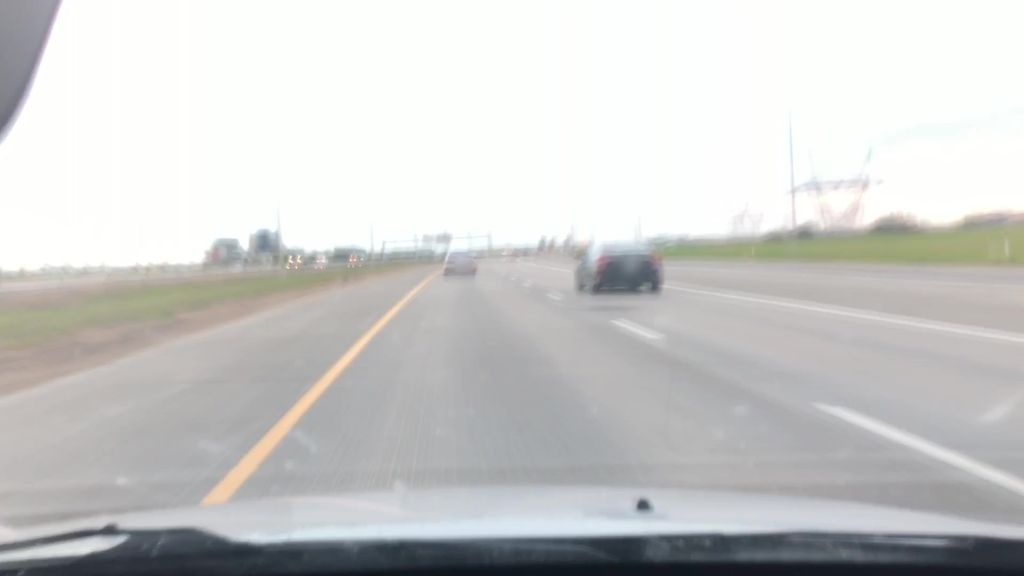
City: edmonton